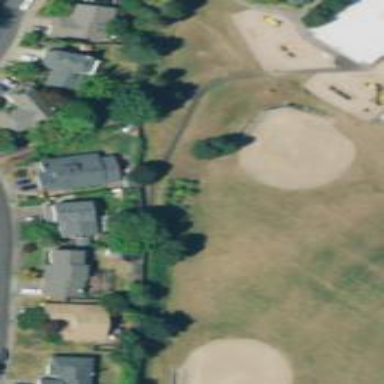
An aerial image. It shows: Softball pitch for leisure and sport activities.